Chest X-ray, AP view. Patient: 45 years old, sex M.
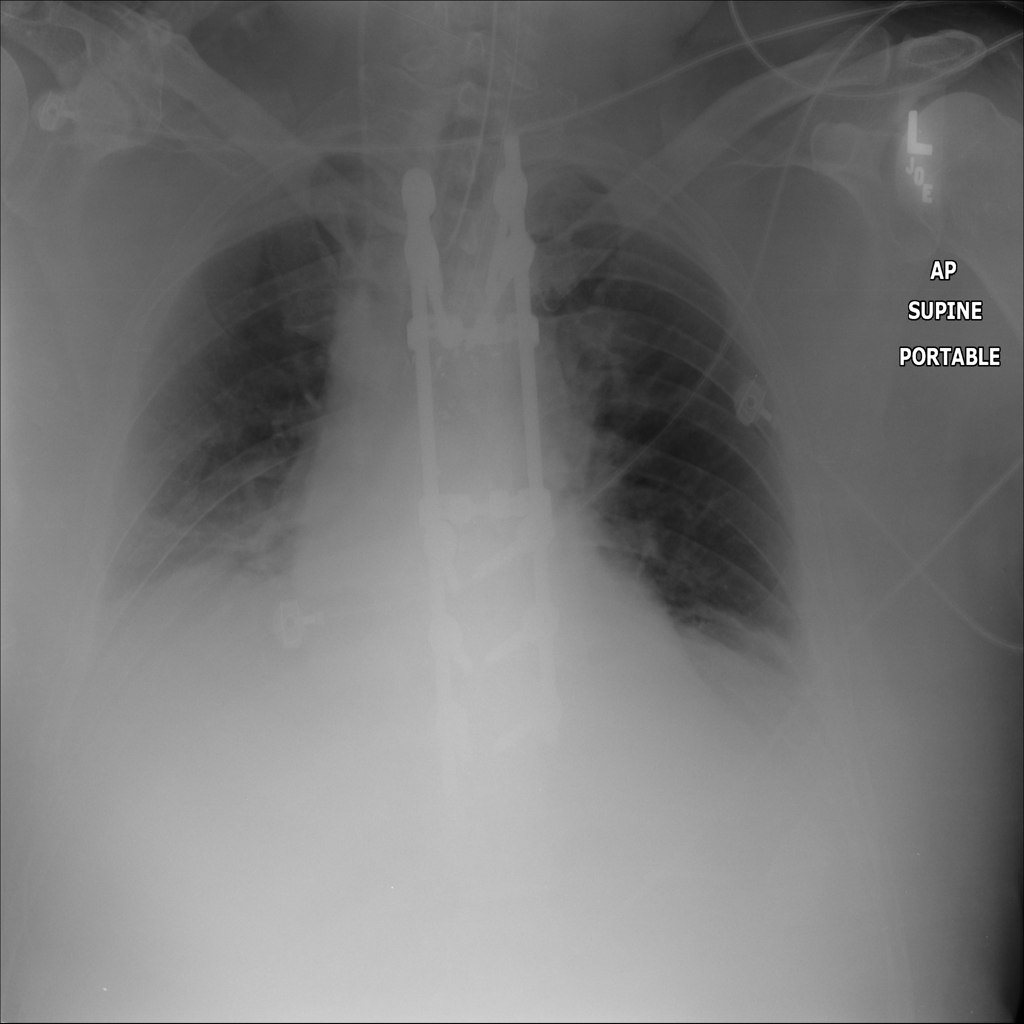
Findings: Atelectasis